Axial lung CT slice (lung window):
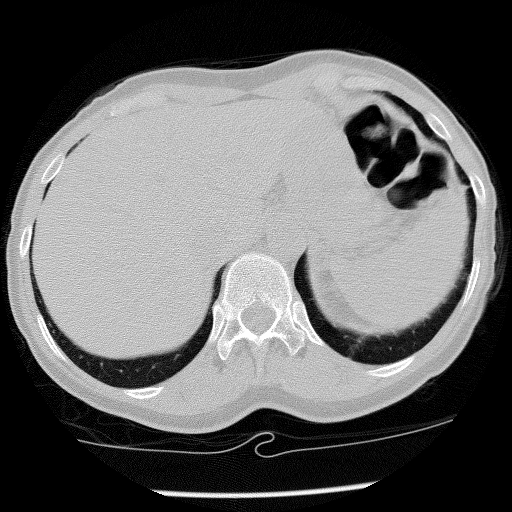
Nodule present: no